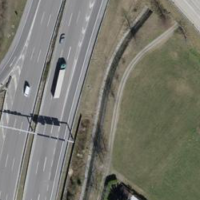
EUNIS habitat code: 57
Species observed at this site:
Phytolacca americana